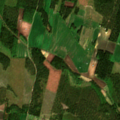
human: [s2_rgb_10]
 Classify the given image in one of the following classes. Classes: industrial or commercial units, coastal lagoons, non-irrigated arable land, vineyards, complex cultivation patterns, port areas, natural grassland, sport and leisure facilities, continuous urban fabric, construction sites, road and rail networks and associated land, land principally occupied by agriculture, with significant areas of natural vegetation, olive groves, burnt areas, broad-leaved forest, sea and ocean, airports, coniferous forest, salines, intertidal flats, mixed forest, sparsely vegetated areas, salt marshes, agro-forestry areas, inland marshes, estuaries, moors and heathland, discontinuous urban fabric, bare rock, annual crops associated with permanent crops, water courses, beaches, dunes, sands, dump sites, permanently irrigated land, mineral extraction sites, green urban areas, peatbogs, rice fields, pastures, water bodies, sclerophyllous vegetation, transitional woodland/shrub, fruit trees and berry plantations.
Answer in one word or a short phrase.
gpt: non-irrigated arable land, land principally occupied by agriculture, with significant areas of natural vegetation, coniferous forest, mixed forest